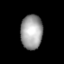
Tissue: lung
Cell type: Fibroblasts
Senescence score: 0.5455
Nuclear area (px): 740
Mean DAPI intensity: 159.046